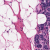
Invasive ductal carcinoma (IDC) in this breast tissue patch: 0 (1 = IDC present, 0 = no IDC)